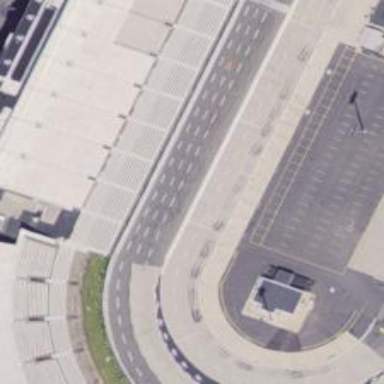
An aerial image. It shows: Raceway for motor sports.